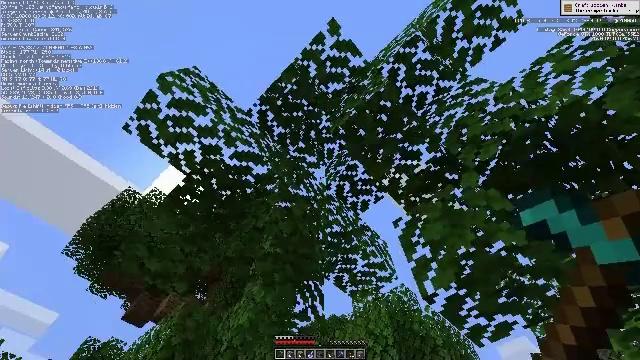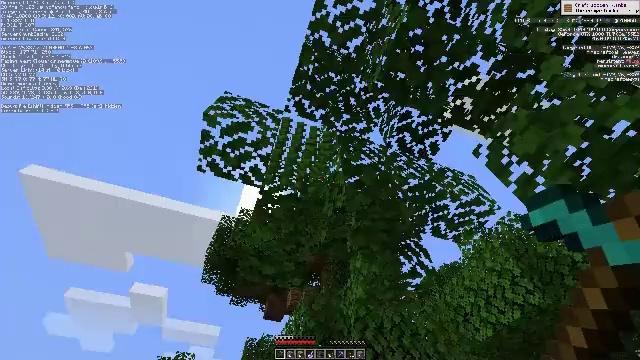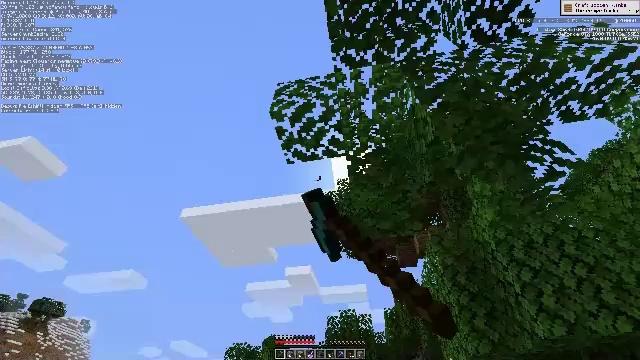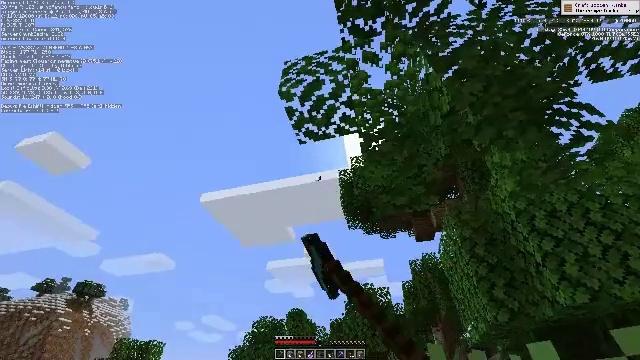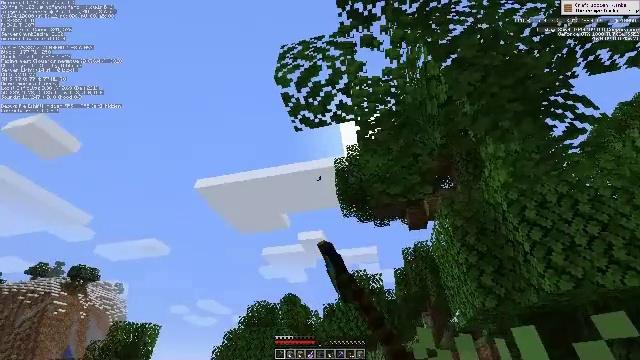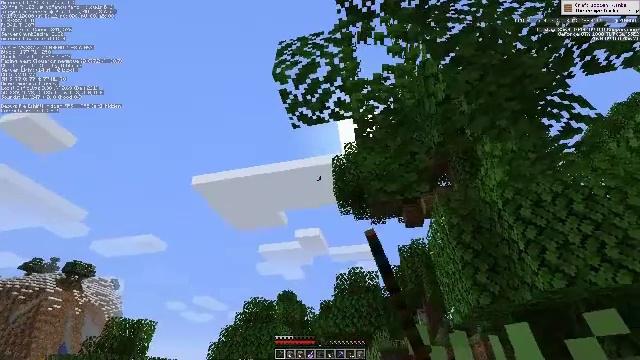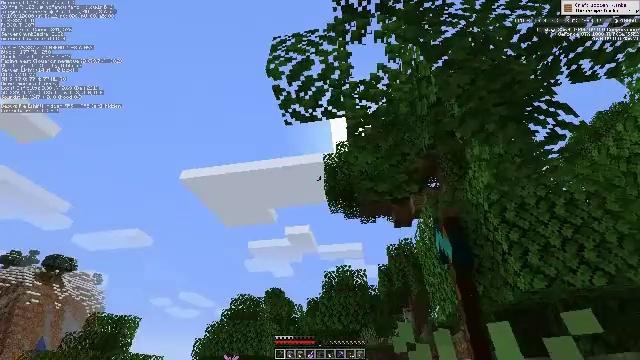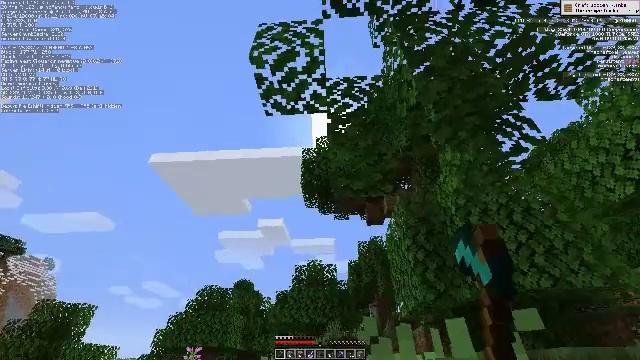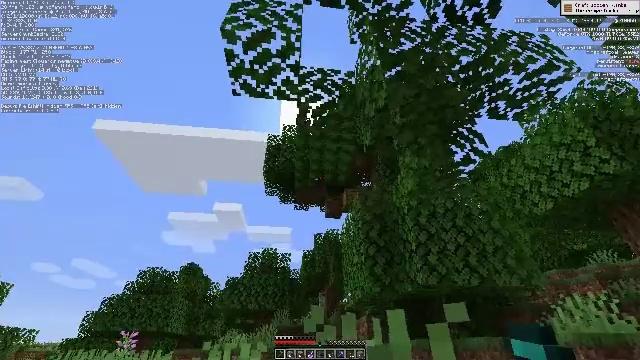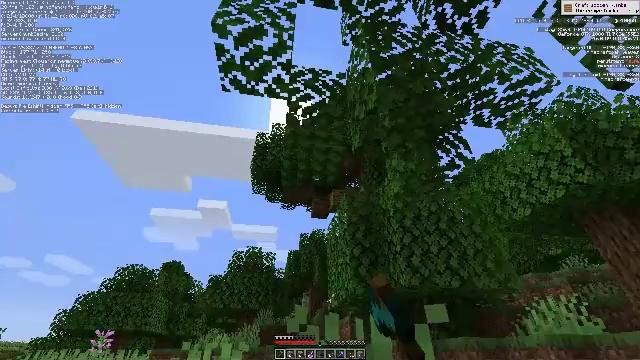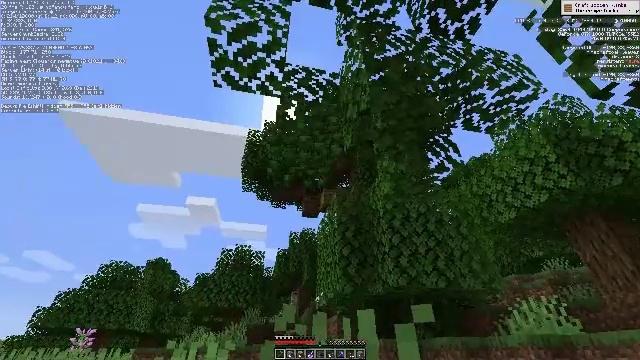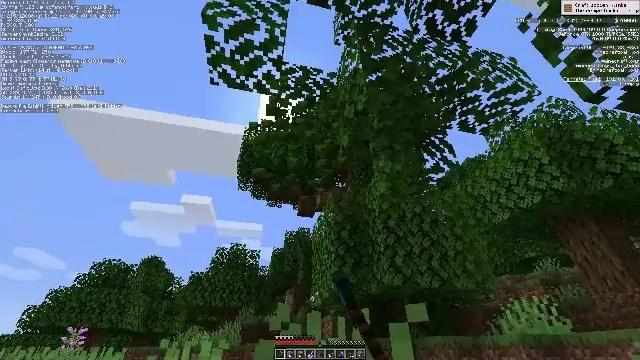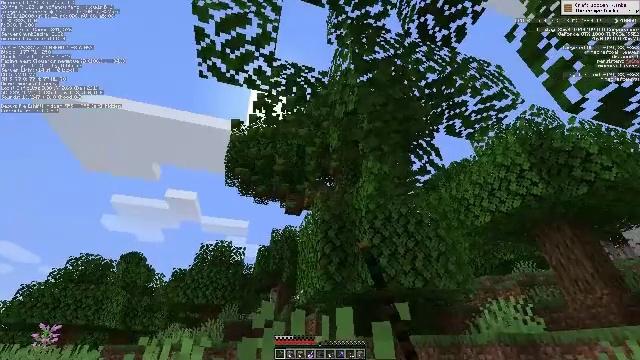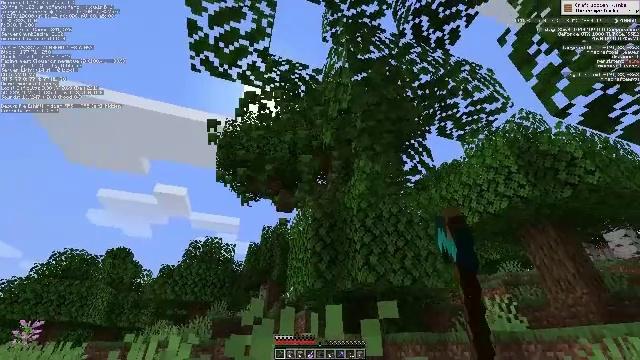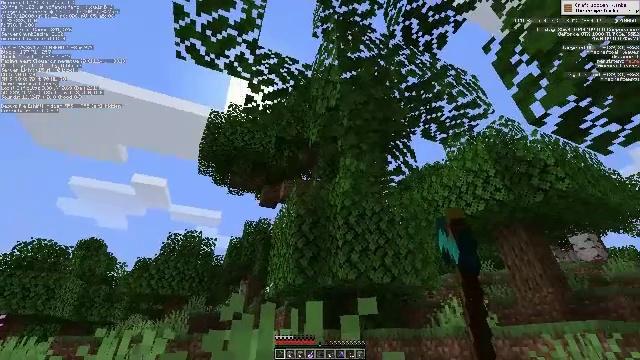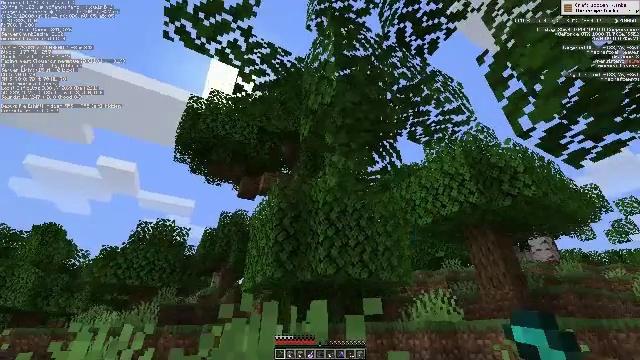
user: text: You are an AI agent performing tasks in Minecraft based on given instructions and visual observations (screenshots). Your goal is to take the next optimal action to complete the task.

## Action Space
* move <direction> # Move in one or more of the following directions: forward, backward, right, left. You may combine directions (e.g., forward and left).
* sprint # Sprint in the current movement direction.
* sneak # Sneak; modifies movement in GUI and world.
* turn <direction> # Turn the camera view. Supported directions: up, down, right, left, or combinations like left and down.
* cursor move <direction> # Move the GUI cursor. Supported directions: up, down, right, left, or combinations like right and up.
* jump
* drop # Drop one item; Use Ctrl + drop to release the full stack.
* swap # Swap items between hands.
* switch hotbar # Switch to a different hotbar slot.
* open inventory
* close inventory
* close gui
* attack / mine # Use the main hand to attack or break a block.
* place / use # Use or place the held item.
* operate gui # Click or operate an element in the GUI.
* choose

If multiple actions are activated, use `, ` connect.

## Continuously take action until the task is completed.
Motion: motion action
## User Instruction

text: Collect some oak leaves.
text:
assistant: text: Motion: turn left and down, attack / mine
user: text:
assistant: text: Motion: turn left and down, attack / mine
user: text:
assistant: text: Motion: turn left and down, attack / mine
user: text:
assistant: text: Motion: turn right and down, attack / mine
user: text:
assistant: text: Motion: attack / mine
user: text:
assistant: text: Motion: turn right, attack / mine
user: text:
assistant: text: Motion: turn right and down, attack / mine
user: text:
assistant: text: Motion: turn right and down, attack / mine
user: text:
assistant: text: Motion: turn right, attack / mine
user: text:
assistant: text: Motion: turn right, attack / mine
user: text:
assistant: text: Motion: turn right, attack / mine
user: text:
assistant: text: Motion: turn right, attack / mine
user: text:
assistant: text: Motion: turn right, attack / mine
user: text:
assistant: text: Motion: move left, turn right, attack / mine
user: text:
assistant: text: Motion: move left, turn right and down, attack / mine
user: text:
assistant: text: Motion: move left, turn right and down, attack / mine
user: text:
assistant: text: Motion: move left, turn right and down, attack / mine
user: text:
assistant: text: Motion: move left, turn right, attack / mine
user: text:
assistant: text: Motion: move left, turn right, attack / mine
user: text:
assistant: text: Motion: move left, turn right and up, attack / mine
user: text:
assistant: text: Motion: move left, turn right and up, attack / mine
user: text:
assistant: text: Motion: move left, attack / mine
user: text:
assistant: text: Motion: move left, attack / mine
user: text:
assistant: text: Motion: move left, turn right and down, attack / mine
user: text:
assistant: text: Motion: move left, turn right and down, attack / mine
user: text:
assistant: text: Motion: move left, turn right and down, attack / mine
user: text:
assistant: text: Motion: move left, turn down, attack / mine
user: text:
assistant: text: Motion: move left, attack / mine
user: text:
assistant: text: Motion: move left, attack / mine
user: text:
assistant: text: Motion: move left, turn down, attack / mine